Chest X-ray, AP view. Patient: 60 years old, sex F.
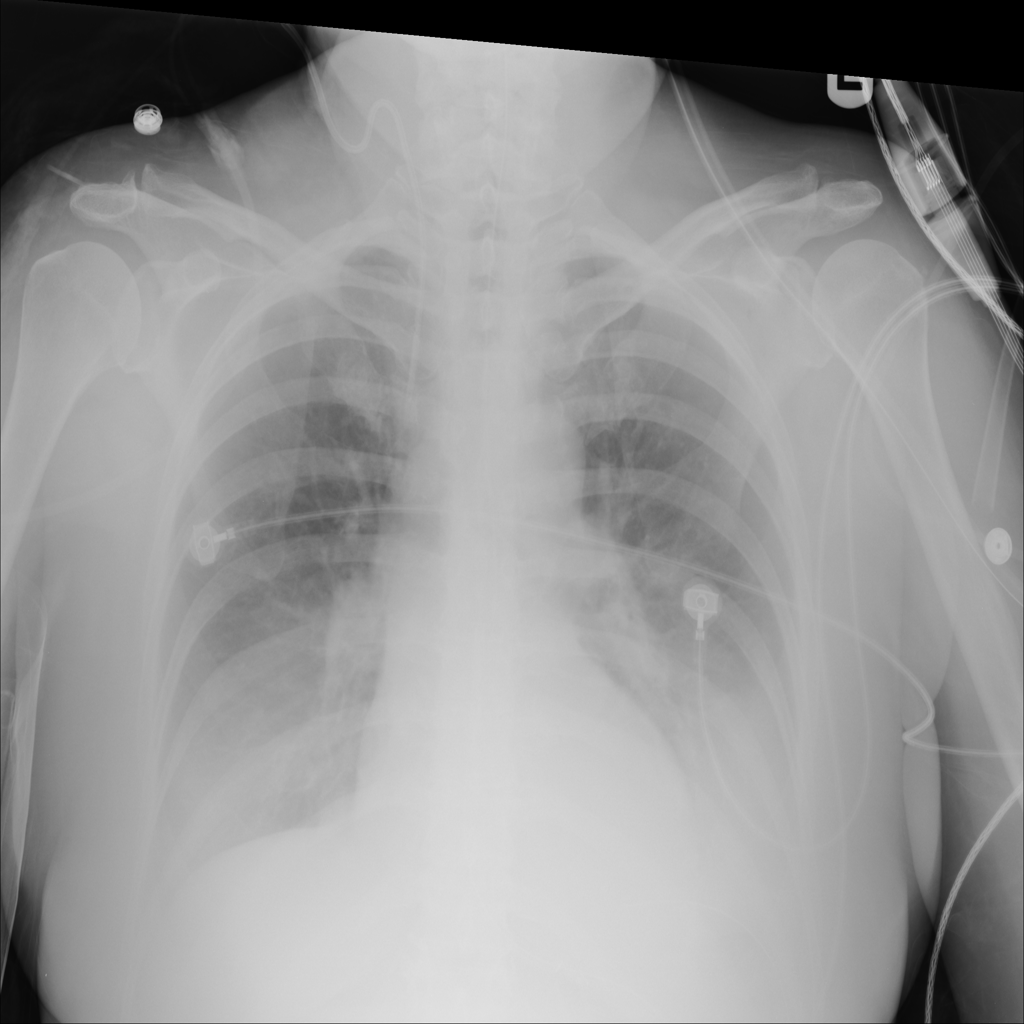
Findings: No Finding